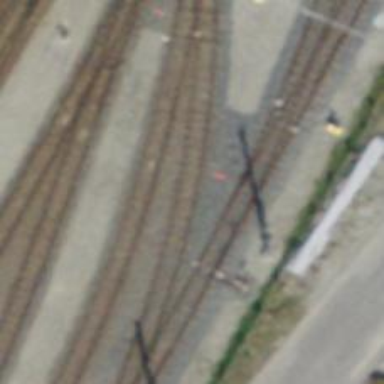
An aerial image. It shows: Narrow-gauge railway with electrified tracks using contact line. Located in service yard with one track.